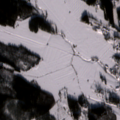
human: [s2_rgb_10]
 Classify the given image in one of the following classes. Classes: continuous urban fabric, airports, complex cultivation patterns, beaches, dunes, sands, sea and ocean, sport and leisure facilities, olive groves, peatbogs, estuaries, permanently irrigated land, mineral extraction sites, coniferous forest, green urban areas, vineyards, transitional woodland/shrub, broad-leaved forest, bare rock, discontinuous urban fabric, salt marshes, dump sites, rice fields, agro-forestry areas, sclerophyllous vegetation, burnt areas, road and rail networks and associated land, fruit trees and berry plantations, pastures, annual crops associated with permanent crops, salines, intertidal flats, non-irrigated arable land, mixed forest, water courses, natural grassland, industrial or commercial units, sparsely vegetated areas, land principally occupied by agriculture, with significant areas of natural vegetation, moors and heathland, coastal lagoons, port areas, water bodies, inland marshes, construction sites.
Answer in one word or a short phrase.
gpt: non-irrigated arable land, land principally occupied by agriculture, with significant areas of natural vegetation, coniferous forest, mixed forest